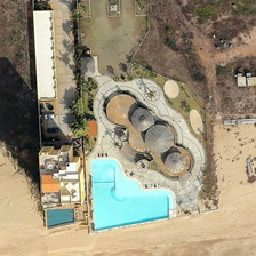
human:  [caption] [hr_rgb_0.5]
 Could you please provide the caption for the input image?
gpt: Next to the resort is a swimming pool with fresh water.

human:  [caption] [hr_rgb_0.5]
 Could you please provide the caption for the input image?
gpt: a swimming pool with bubble water, next to the resort.

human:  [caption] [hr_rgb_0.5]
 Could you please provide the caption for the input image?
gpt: There is a swimming pool next to the resort.

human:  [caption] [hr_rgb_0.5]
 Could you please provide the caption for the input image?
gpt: A swimming pool beside the resort.

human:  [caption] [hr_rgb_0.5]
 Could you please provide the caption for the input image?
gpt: A pool with abundant water next to the resort.